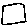
Label: square